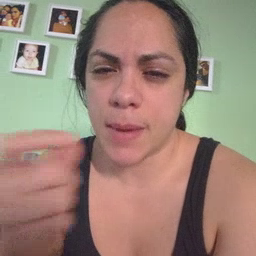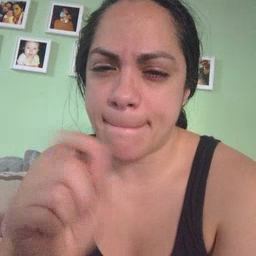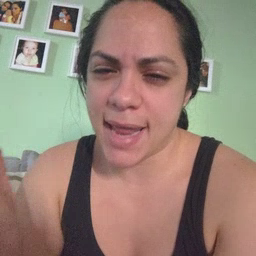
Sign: pen